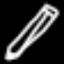
Label: pencil